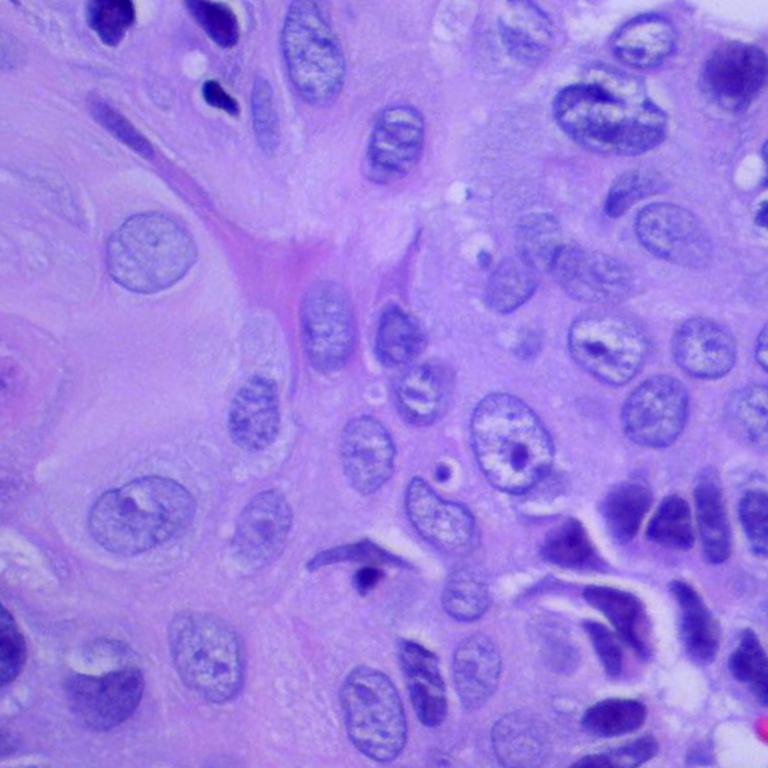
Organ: lung
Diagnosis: squamous carcinomas